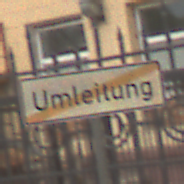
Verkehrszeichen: EndeDerUmleitungsankuendigung
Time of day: MorningAfternoon
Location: Outdoor (Urban)
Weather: Overcast
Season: NotSpecified
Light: Natural